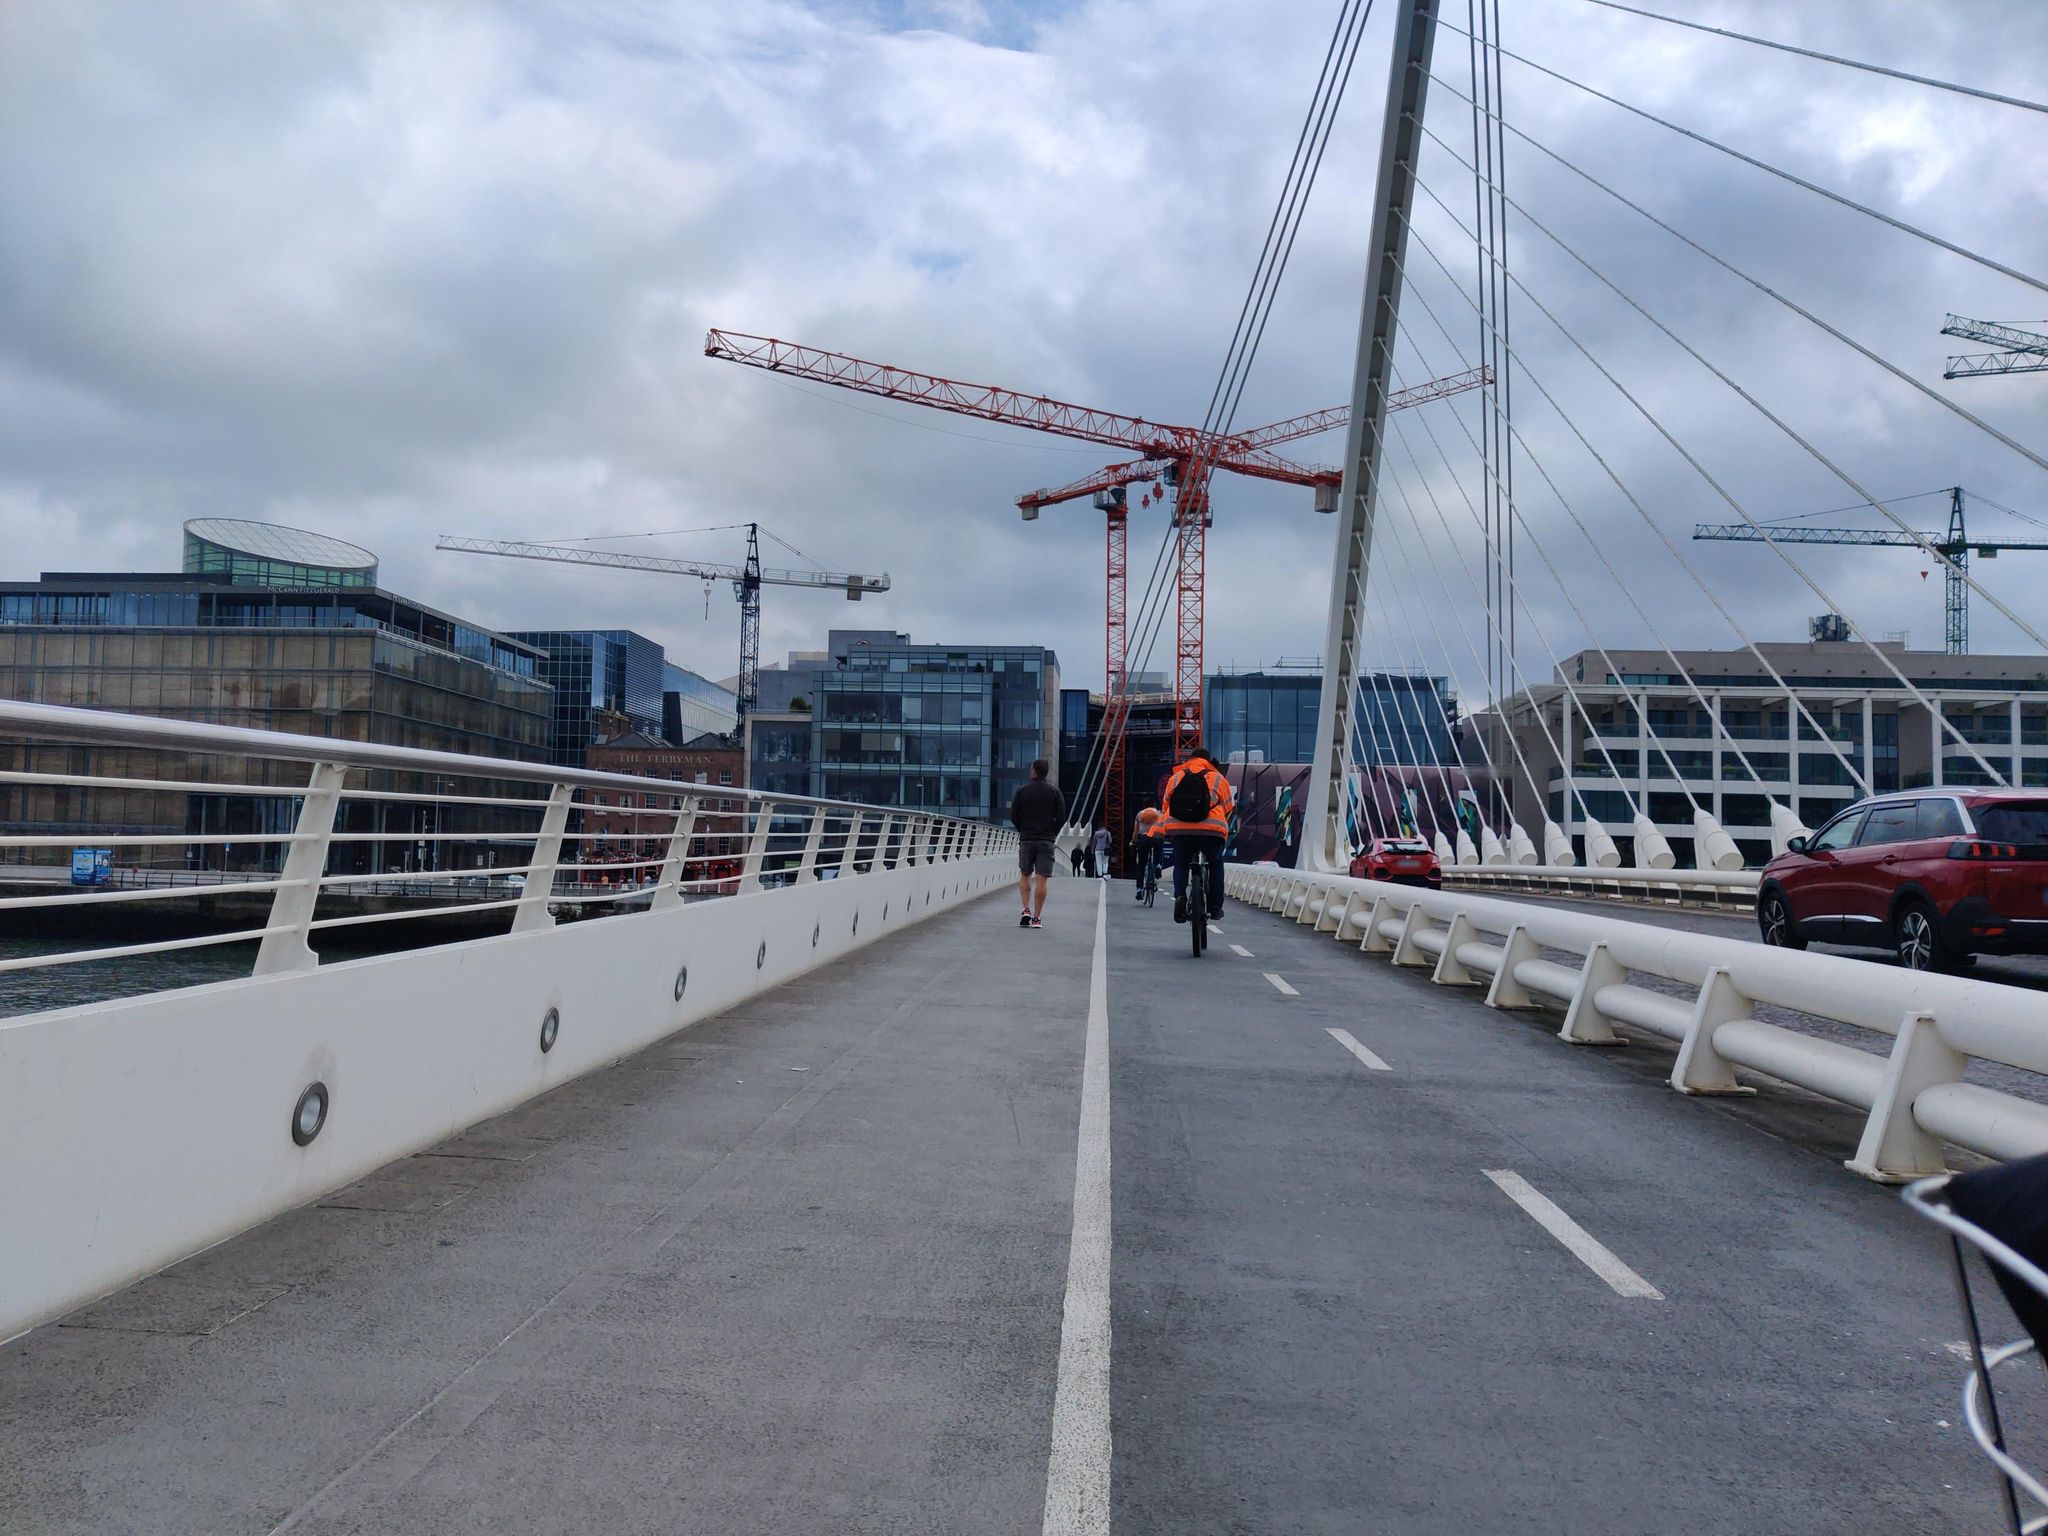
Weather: snowy
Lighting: day
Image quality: good
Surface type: cycling surface
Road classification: cycleway
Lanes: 2
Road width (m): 3.5
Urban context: urban centre
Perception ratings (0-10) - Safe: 5.13, Lively: 1.77, Beautiful: 0.21, Boring: 8, Depressing: 1.25, Wealthy: 5.48